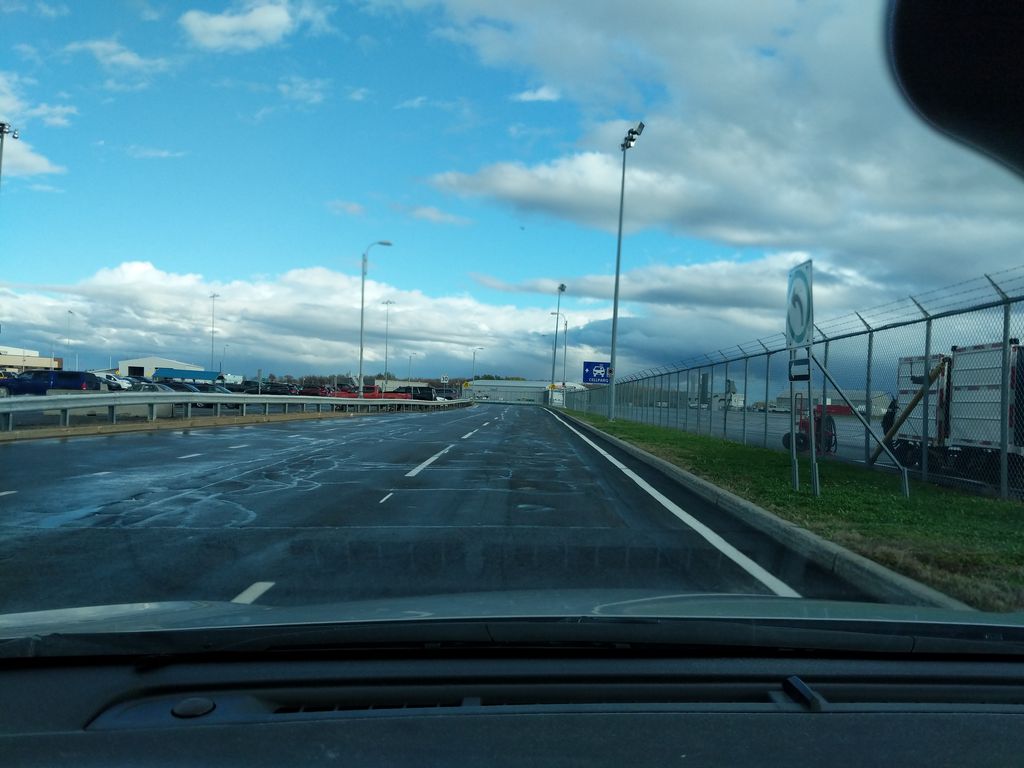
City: quebec_city